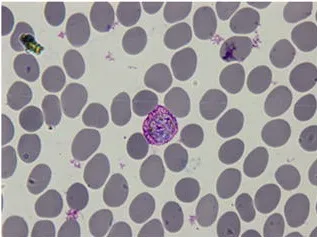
Microphotographs of giemsa-stained thin blood films of the patient viewed under 1000 x. Magnification. A; Developing schizont.
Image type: pathology (giemsa)